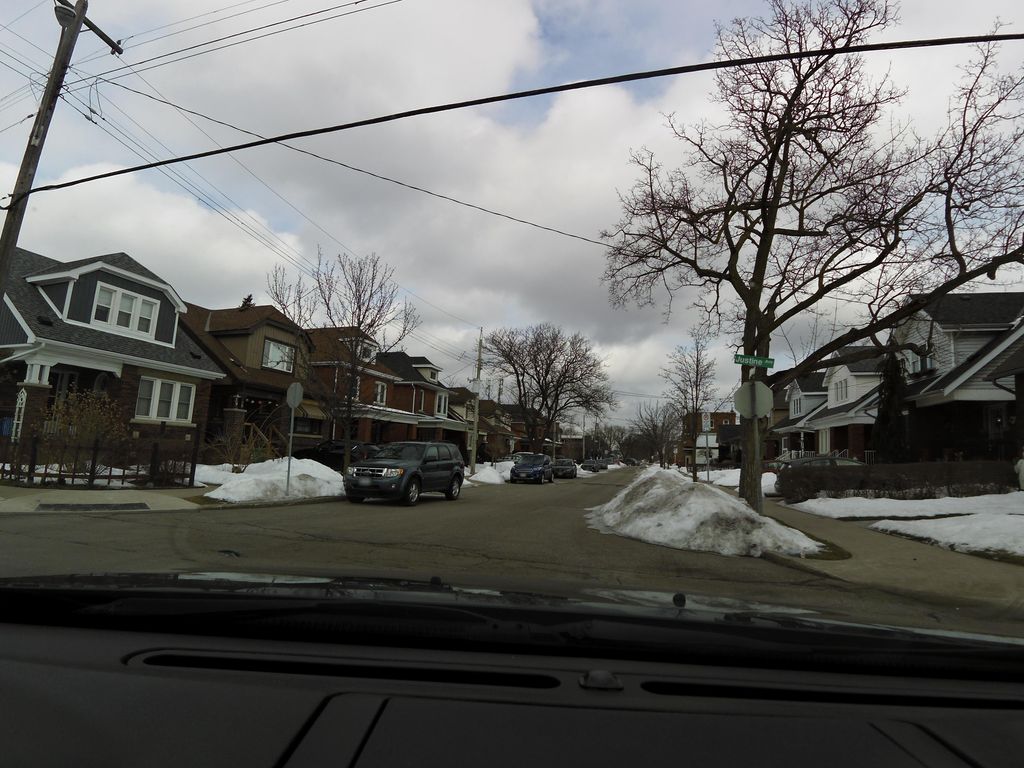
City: hamilton